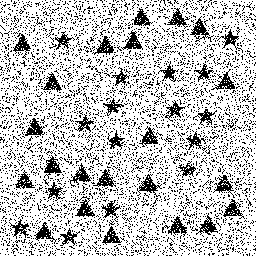
Squares: 0
Triangles: 22
Stars: 16
Total shapes: 38